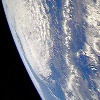
Label: cloud